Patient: sex M, age 44
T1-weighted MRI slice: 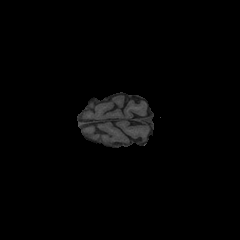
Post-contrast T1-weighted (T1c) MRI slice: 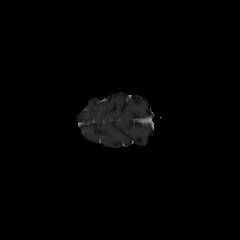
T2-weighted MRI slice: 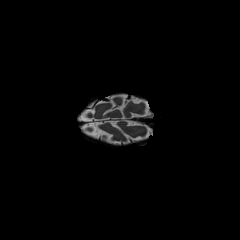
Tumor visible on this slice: no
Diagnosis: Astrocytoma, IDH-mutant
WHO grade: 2